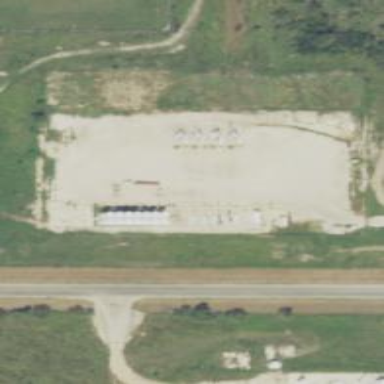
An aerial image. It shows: Petroleum well.